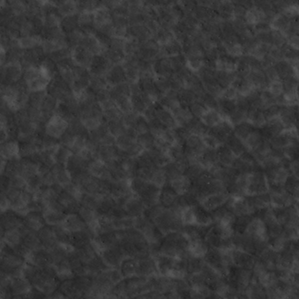
Label: non_frost